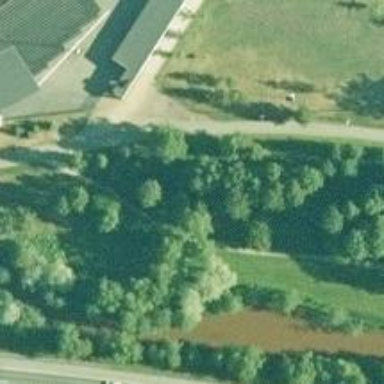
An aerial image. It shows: Asphalt cycleway designed for nordic skiing. The track is groomed for both classic and skating styles.